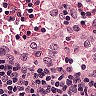
Metastatic tissue present: no